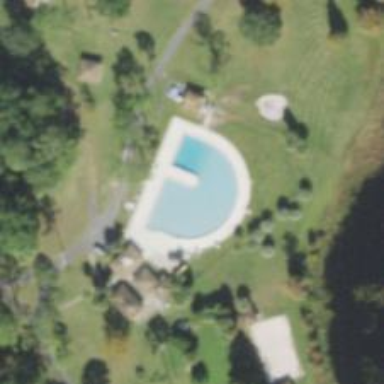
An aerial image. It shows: Swimming pool area designated for leisure and sport.